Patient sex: M
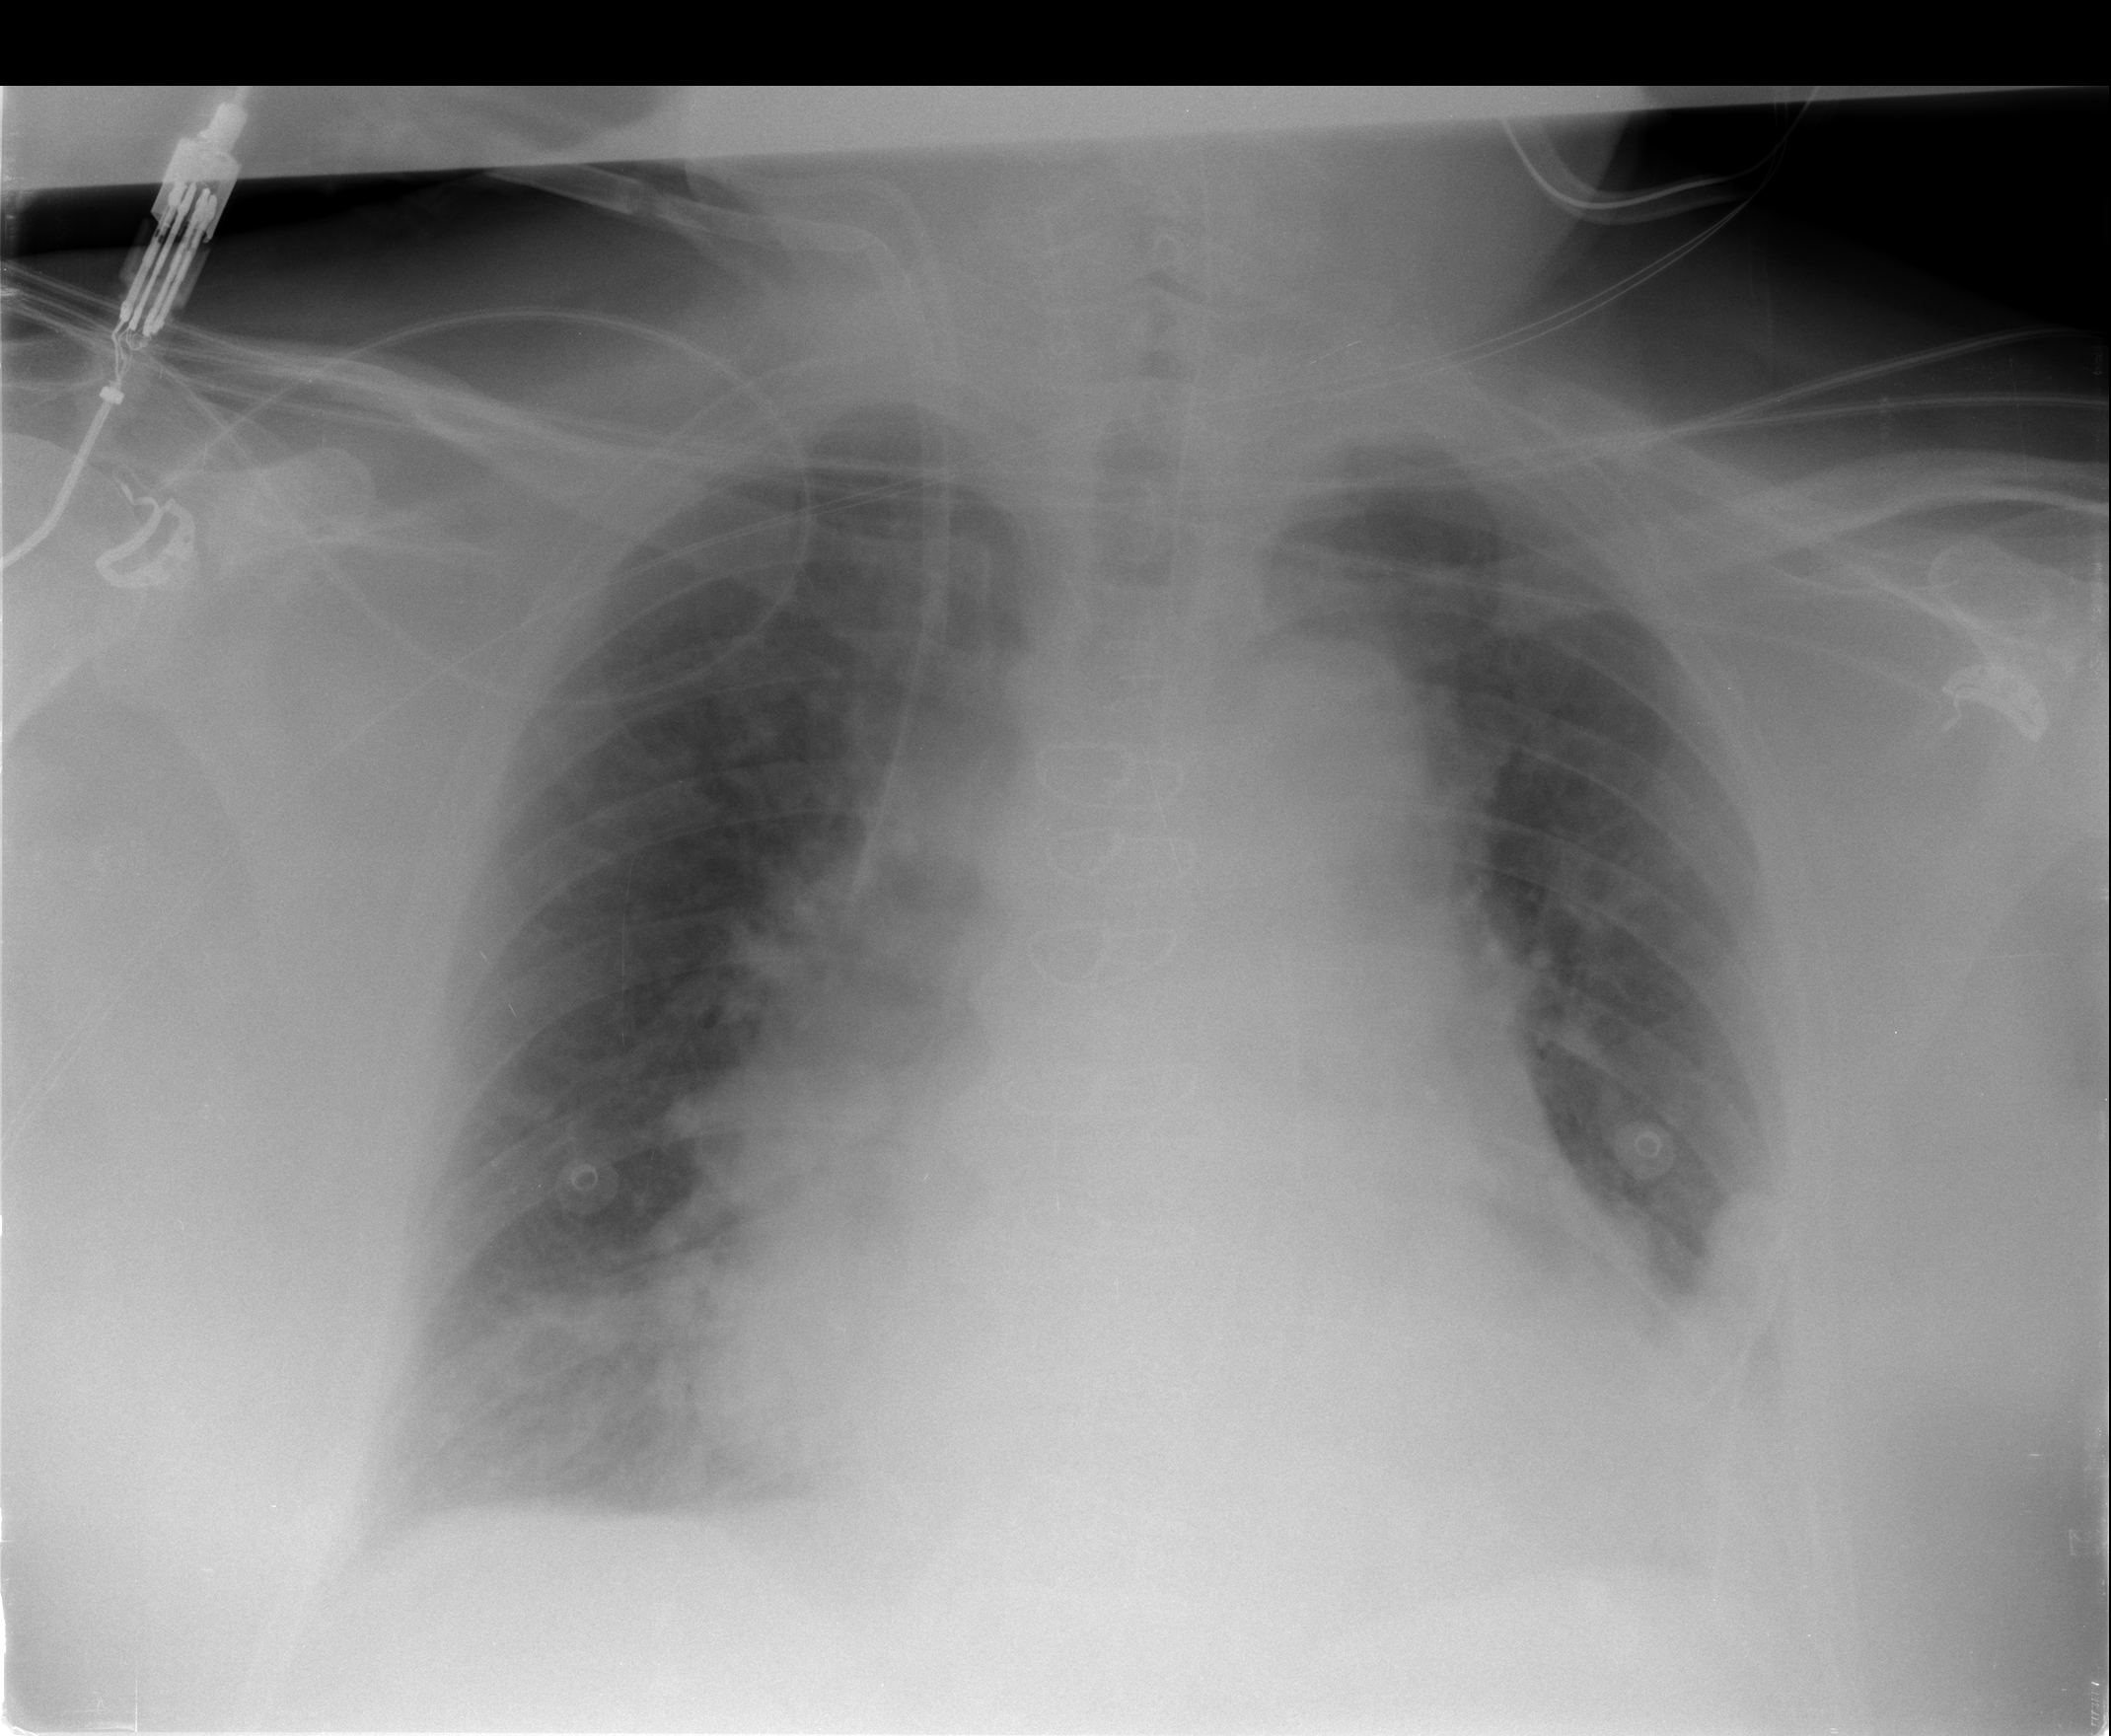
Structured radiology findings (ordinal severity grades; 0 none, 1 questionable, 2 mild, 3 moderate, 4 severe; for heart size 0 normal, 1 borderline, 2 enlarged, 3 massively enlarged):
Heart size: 2
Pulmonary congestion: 3
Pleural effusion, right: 2
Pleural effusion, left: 2
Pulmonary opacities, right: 2
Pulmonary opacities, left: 2
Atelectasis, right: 2
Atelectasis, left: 2